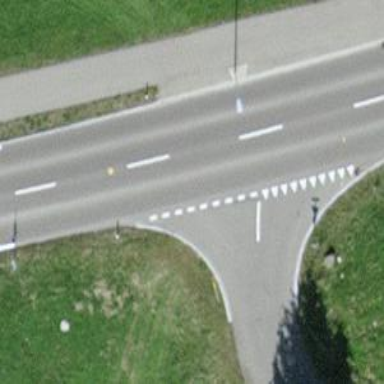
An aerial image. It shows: Tertiary road with asphalt surface.